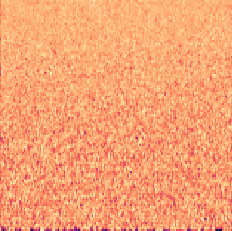
Sound class: Sea waves